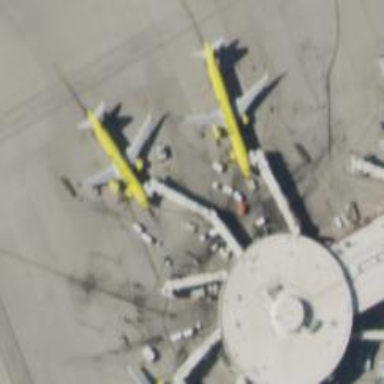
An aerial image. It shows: Airport gate.